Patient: sex F, age 44
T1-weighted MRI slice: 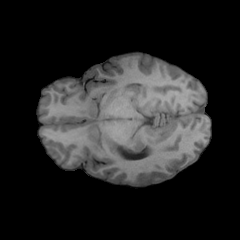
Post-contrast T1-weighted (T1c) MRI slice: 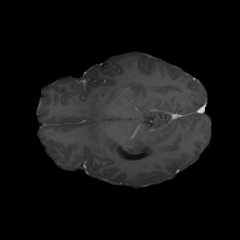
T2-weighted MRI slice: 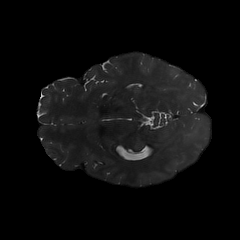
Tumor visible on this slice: no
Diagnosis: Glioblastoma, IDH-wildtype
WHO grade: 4